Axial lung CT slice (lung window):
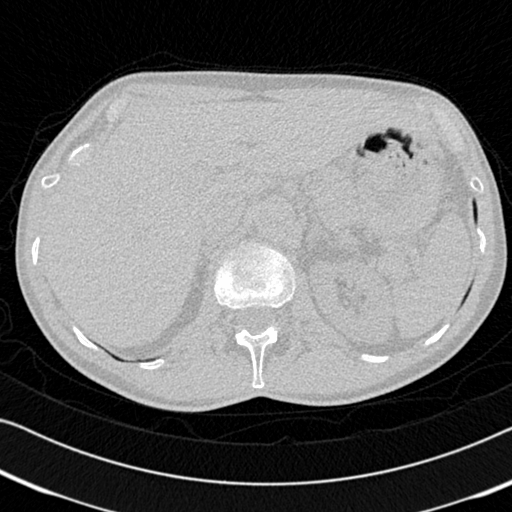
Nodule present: no